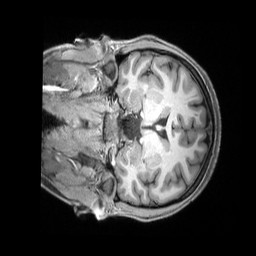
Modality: T1w
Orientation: coronal
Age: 21
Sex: female
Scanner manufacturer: siemens
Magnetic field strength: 3 T
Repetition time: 2.3 s
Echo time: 0.00298 s